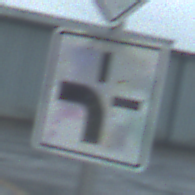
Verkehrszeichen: VerlaufVorfahrtsstrasse1
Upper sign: Vorfahrtsstrasse
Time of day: Midday
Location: Outdoor (Suburban)
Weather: Overcast
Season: NotSpecified
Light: Natural